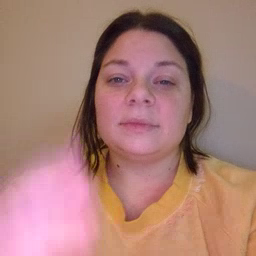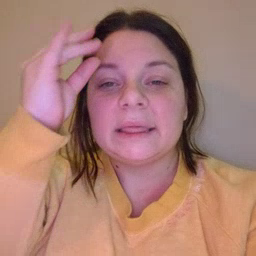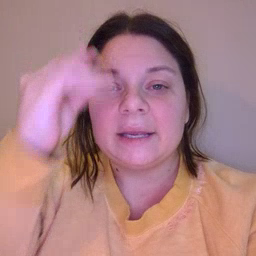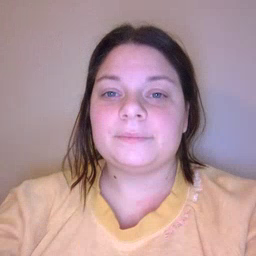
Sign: think